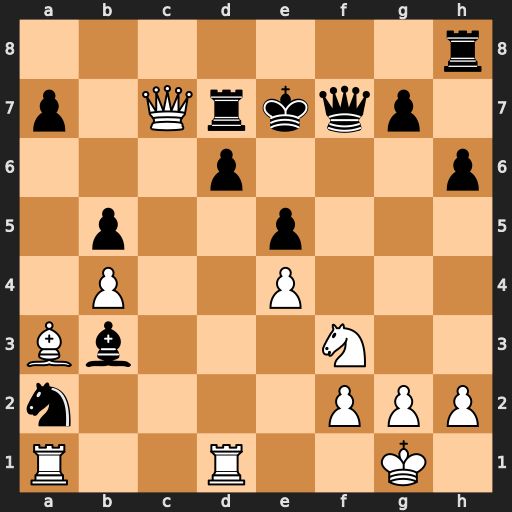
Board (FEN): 7r/p1Qrkqp1/3p3p/1p2p3/1P2P3/Bb3N2/n4PPP/R2R2K1
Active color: w
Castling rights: -
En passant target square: -
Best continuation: Qxd7+ Kxd7 Nxe5+ Ke7 Nxf7